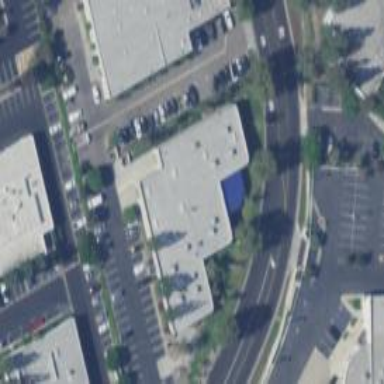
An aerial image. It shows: Commercial building.